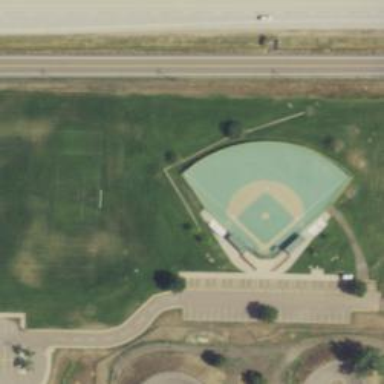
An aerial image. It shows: Baseball pitch for leisure land.